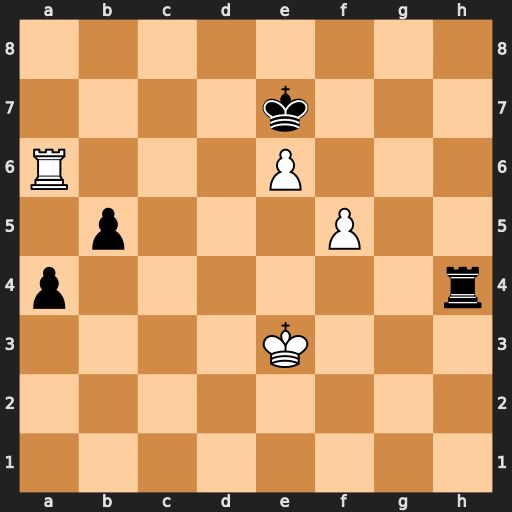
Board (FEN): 8/4k3/R3P3/1p3P2/p6r/4K3/8/8
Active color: w
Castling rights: -
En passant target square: -
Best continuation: Ra7+ Kf6 Rf7+